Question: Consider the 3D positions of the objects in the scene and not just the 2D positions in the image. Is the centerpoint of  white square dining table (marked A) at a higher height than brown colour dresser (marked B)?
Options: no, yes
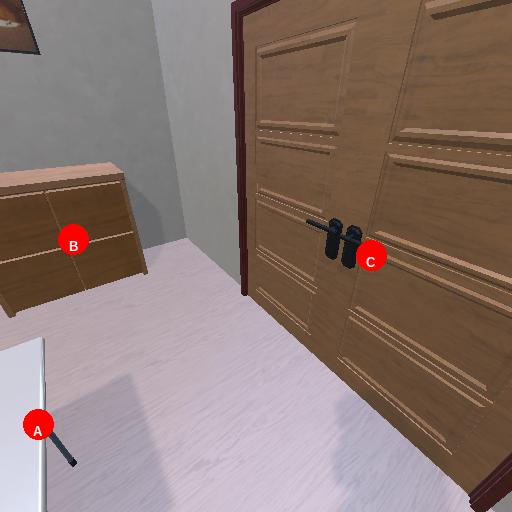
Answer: no